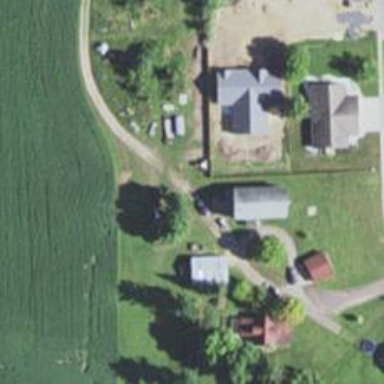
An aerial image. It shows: Driveway.